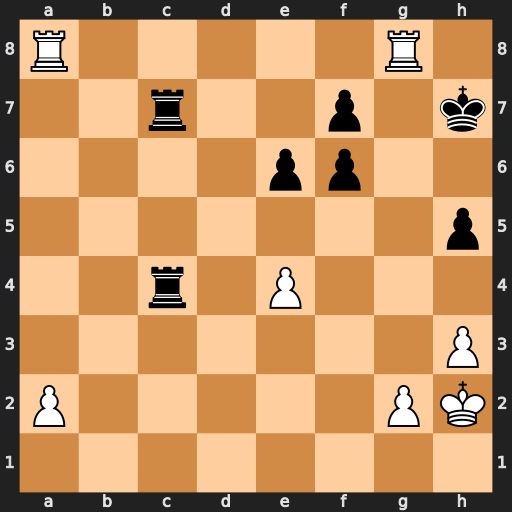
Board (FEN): R5R1/2r2p1k/4pp2/7p/2r1P3/7P/P5PK/8
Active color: w
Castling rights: -
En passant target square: -
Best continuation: Rh8+ Kg6 Rag8#